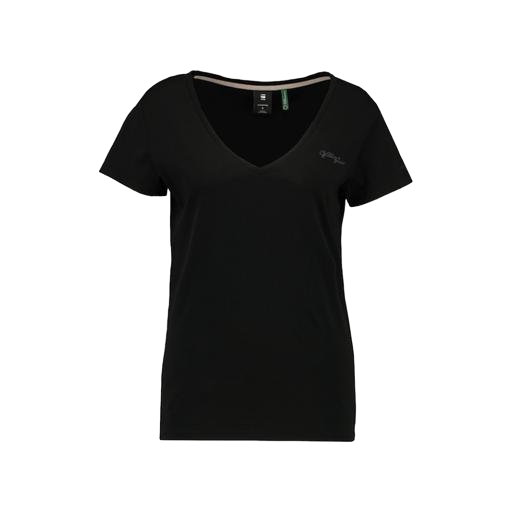
deep vee tee, black v-neck t-shirt only macy, black women's jersey v-neck t-shirt, white background